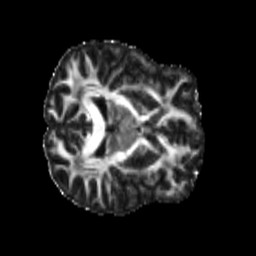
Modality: FA
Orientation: axial
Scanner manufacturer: siemens
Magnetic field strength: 3 T
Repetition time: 4 s
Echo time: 0.0594 s